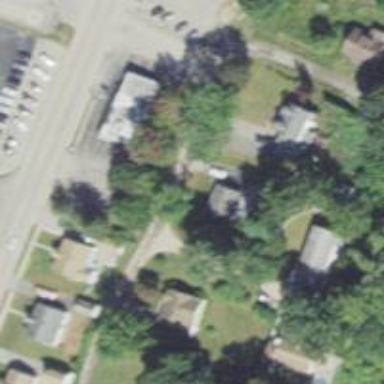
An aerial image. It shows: Residential driveway serving as service road.